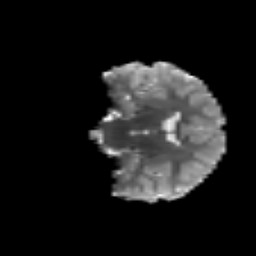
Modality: T2w
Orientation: coronal
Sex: male
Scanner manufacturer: siemens
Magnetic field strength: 3 T
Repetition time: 5 s
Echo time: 0.071 s